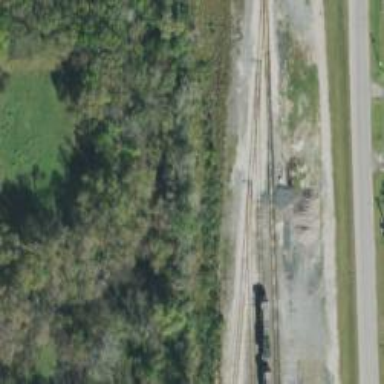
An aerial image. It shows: Railway siding with rails.